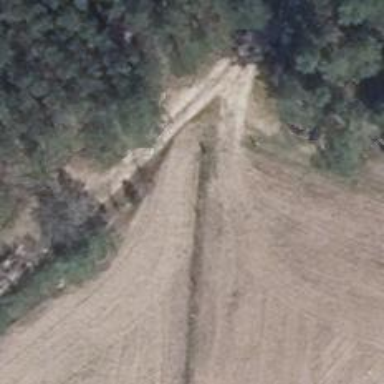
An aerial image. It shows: Track with very rough surface.